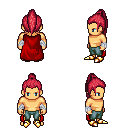
a pixel art fantasy rpg character, male body template, human, tanned skin, red cape, teal pants, ruby red long topknot hairstyle, white cloth bandages, gold boots, four views (front, back, left, right), 2x2 character sprite sheet, small pixel art, hard edges, no anti-aliasing